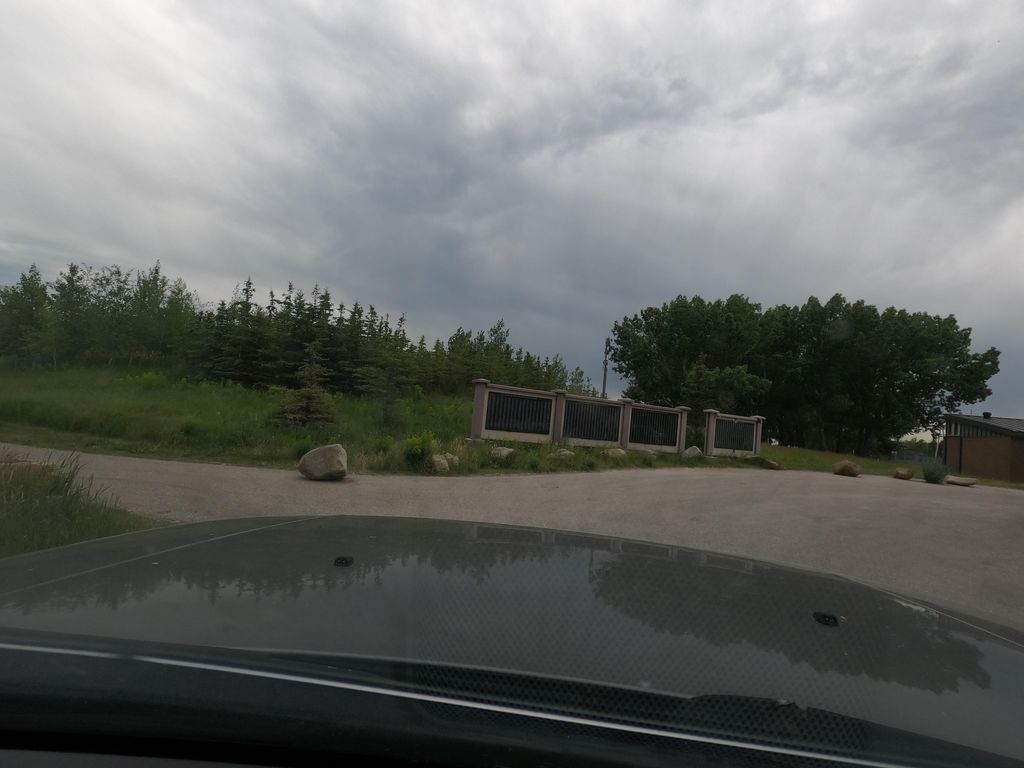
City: calgary